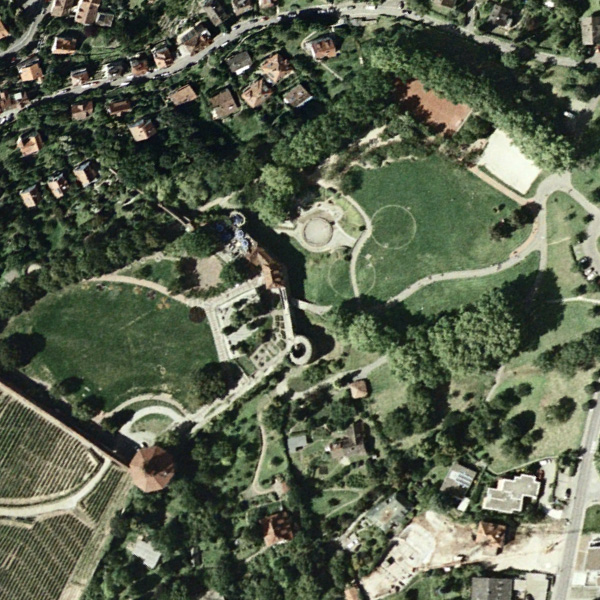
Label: Park